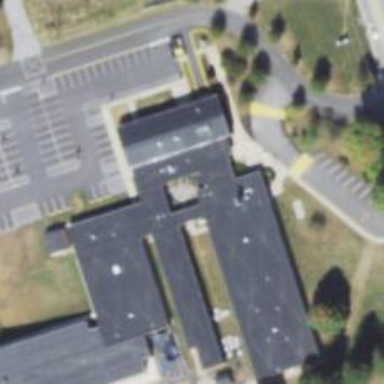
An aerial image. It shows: Kindergarten.